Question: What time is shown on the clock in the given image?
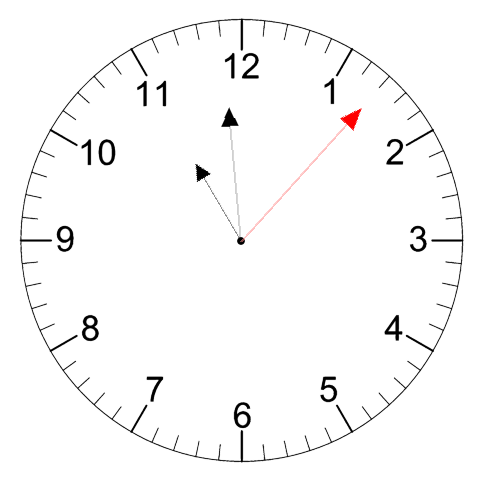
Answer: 10:59:07